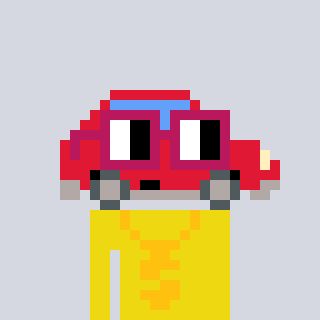
a pixel art character with square dark red glasses, a car-shaped head and a yellow-colored body on a cool background